Question: What is the result of this measurement?
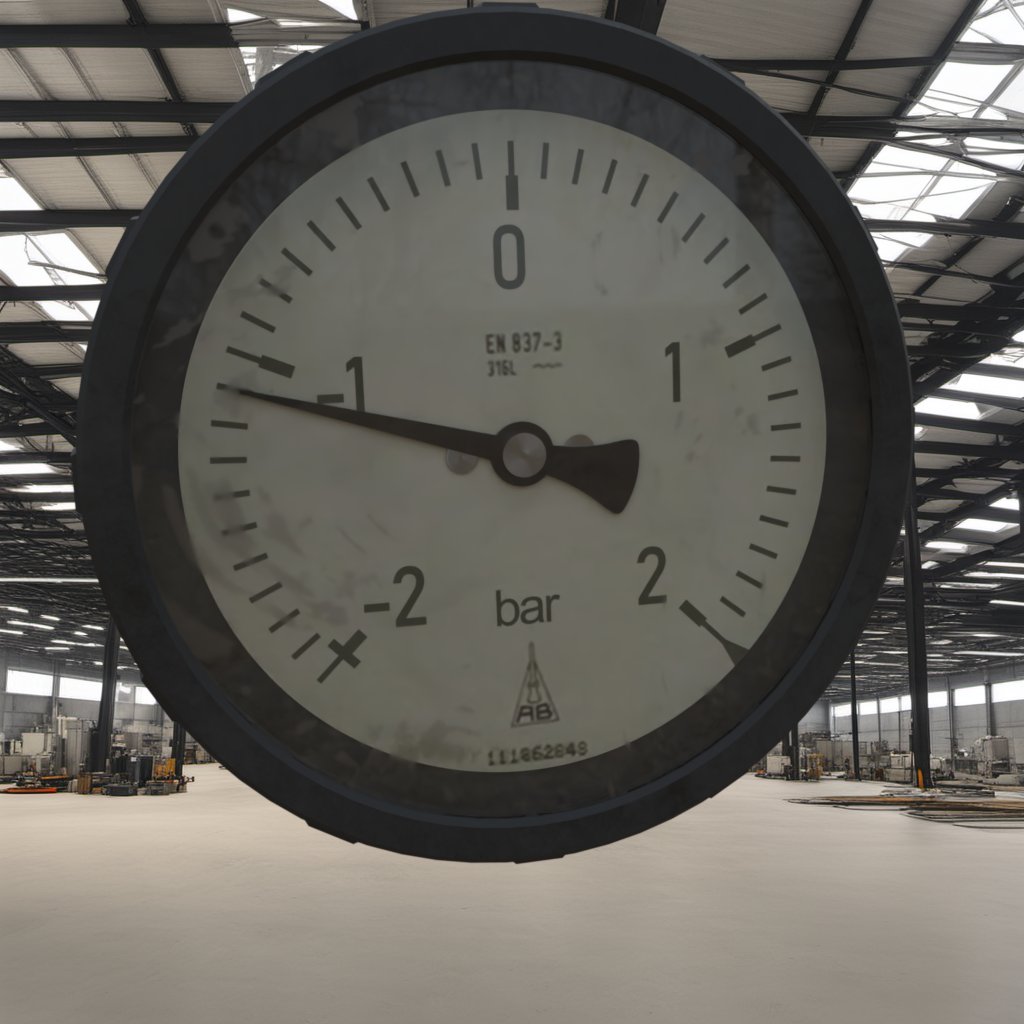
Answer: The result is -1.15
Question: What is the value range of this measurement?
Answer: The range is from -2 to 2
Question: What is the minimum and maximum value of the measurement shown in the image?
Answer: The minimum value is -2 and the maximum value is 2